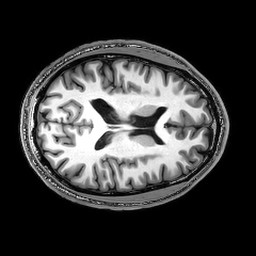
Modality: T1w
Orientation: axial
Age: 26
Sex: male
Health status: healthy
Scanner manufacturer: philips
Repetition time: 0.00824 s
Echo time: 0.00379 s